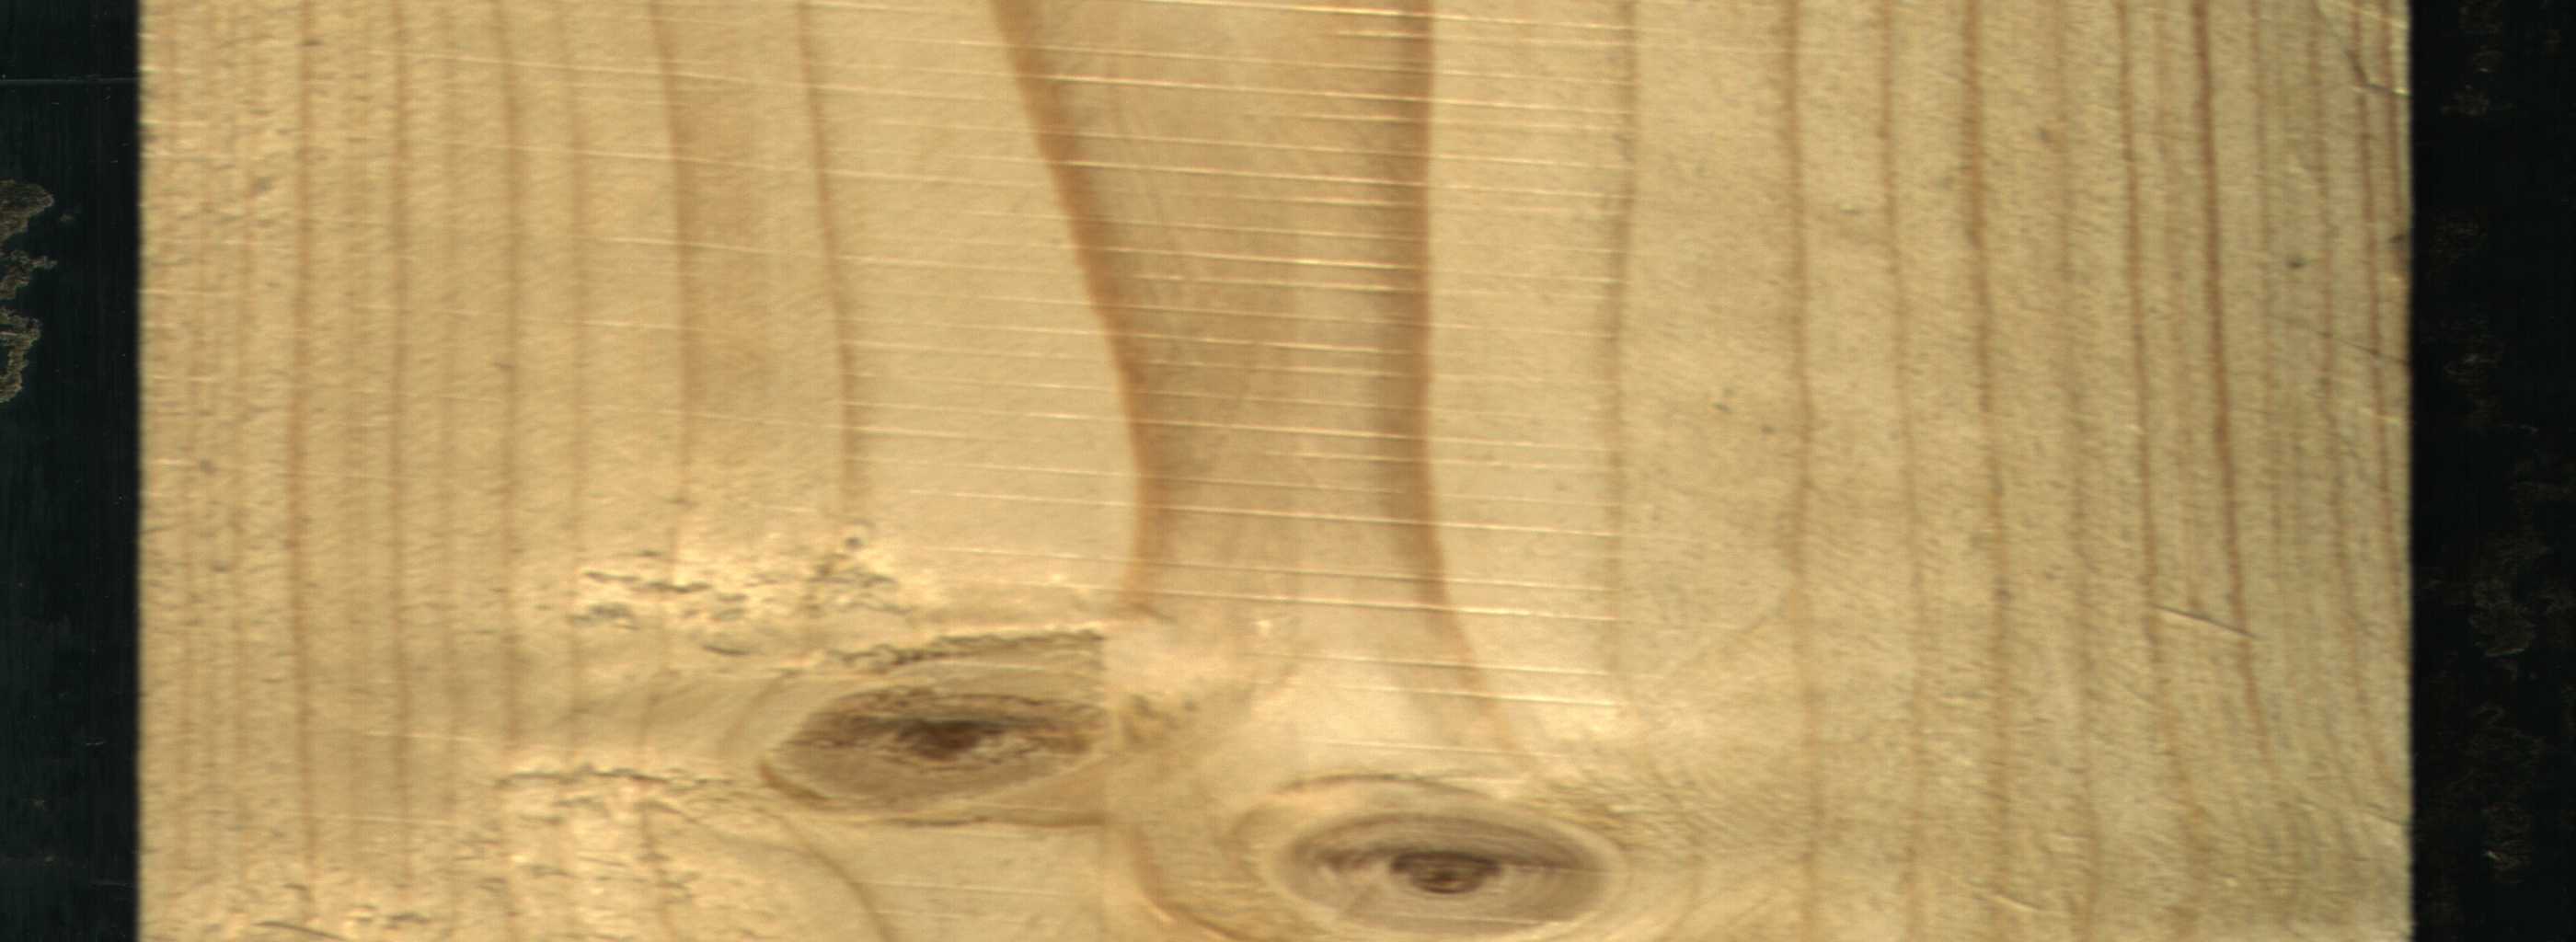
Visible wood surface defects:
Live_Knot
Live_Knot